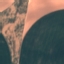
Label: AnnualCrop